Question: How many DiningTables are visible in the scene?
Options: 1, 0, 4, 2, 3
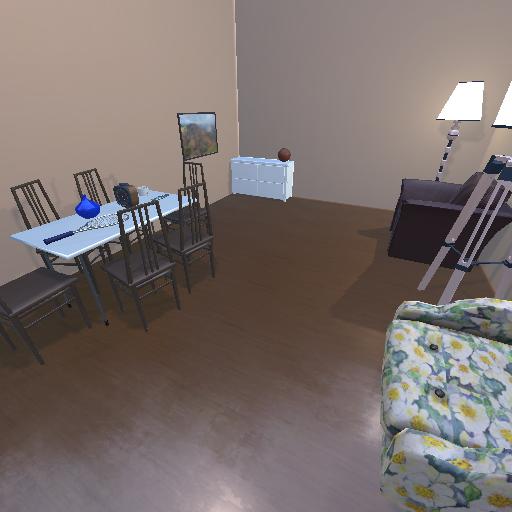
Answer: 1